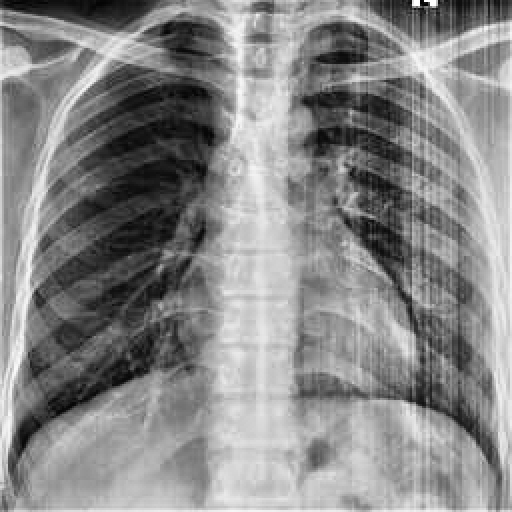
Finding: NORMAL